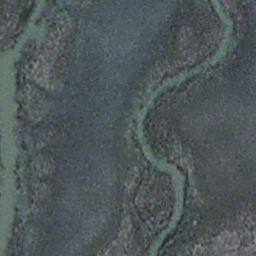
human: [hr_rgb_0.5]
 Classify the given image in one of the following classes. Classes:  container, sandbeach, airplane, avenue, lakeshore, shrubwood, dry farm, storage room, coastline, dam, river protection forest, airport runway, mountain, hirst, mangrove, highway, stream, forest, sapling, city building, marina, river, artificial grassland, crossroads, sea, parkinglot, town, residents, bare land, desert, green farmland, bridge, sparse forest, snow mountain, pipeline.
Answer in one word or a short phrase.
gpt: stream